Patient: sex M, age 64
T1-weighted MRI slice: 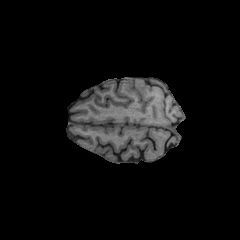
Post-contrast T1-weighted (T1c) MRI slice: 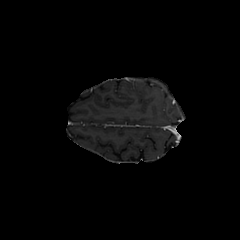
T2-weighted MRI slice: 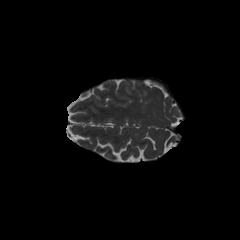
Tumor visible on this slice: yes
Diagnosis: Glioblastoma, IDH-wildtype
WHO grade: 4